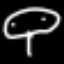
Label: mushroom